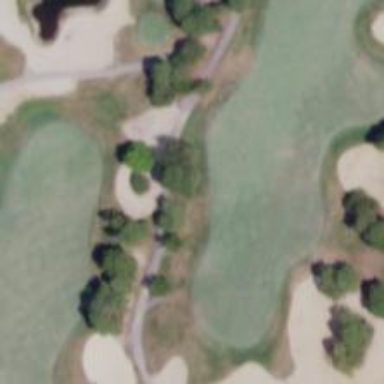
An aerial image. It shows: Footway that doubles as golf path.